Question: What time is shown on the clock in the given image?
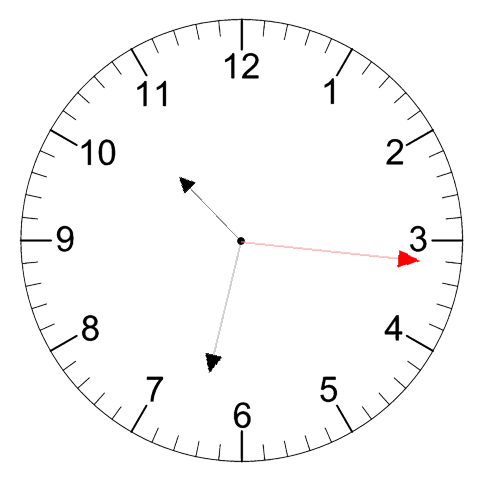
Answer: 10:32:16